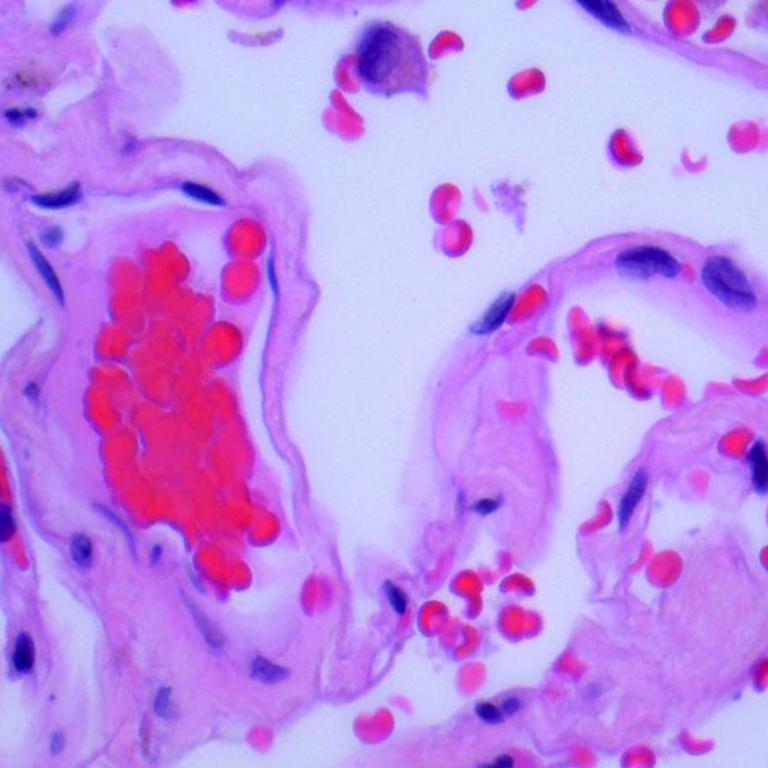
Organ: lung
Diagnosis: benign